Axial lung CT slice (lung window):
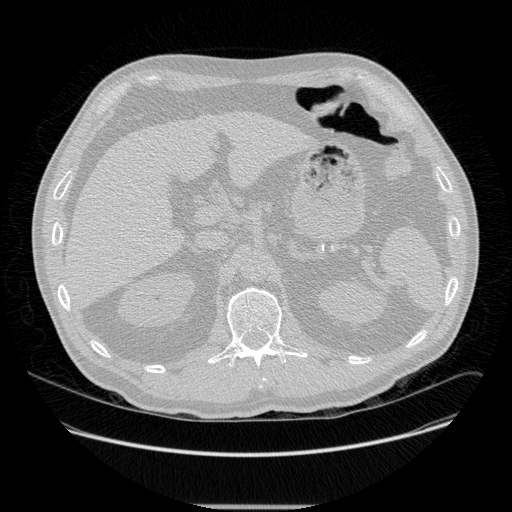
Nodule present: no